Question: I am trying to get a ribbon png on the top left and bottom right of a box, (refer to the picture below), but was unsuccessful.
That box has a background colour and it's going to have some text in it so the ribbons need to keep their position whenever the box stretches. This seems to be so easy to do so hope someone could help me out.

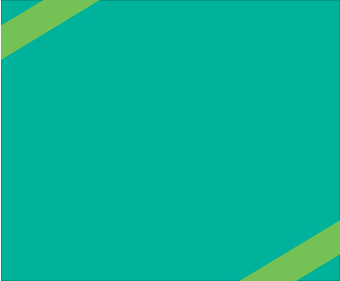
Answer: Use absolute positioning to put two 'div's in with 'top:0;left:0;' and 'bottom:0;right:0;'. Like this in your CSS:
'''
#box{
position:relative;
/* your styles... */
}
#box:before,#box:after{
content:'';
position:absolute;
width:100px;height:50px;
}
#box:before{
top:0;left:0;
background:#0f0; /* you could put some kind of image here */
}
#box:after{
bottom:0;right:0;
background:#0f0; /* you could put some kind of image here */
}
'''
See this <URL> for a working demo.